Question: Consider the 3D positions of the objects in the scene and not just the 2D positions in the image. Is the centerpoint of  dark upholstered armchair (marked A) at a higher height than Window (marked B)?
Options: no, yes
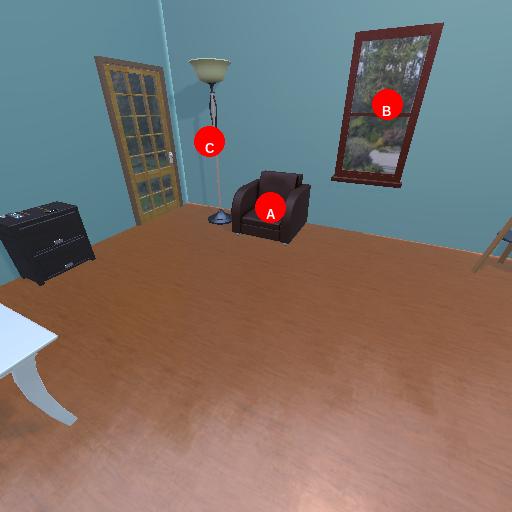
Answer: no